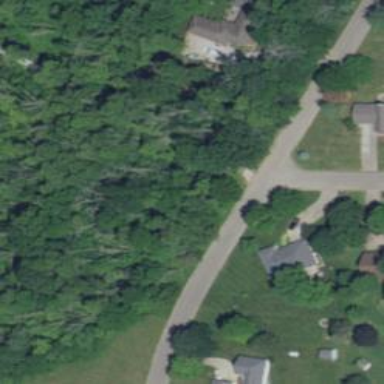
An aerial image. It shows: Driveway leading to service road.